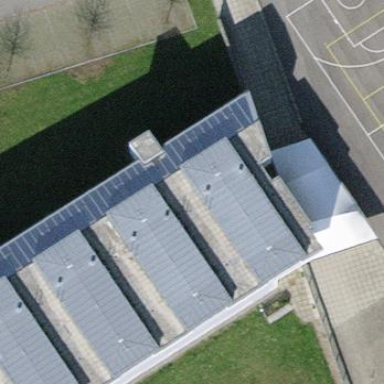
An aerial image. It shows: School building.